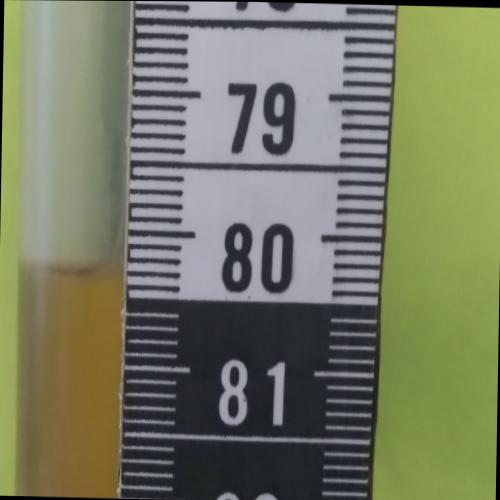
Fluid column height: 80.3 cm